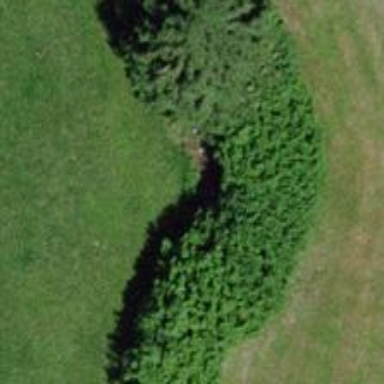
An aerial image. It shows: Hedge acting as barrier.